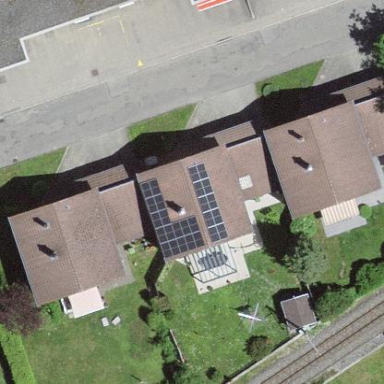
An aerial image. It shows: Gabled roof on residential building.